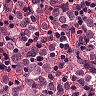
Metastatic tissue present: yes